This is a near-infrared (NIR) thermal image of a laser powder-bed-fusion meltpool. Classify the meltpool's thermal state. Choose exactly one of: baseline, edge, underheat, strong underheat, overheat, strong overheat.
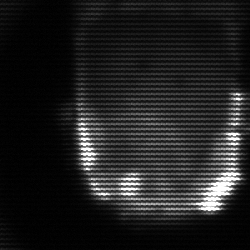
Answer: baseline